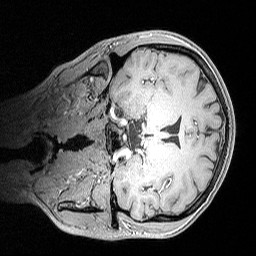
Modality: MP2RAGE
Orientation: coronal
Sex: female
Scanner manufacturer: siemens
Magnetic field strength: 3 T
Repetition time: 5 s
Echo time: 0.00292 s